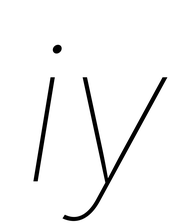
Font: Inter-Italic_Thin_Italic